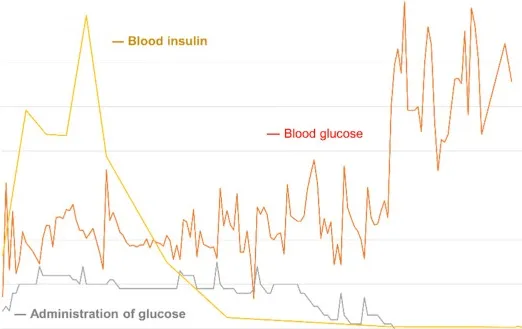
Changes in blood glucose levels, administration of glucose, and blood insulin concentrations. . Blood glucose was measured every hour, and the infusion rate of the 50% glucose solution was adjusted accordingly. The blood insulin level was 621.0 microU/mL at the time of admission and increased to 2648.5 microU/mL on day two. As the blood insulin levels tended to decrease, the infusion rate of 50% glucose solution was decreased gradually. The blood insulin level returned to normal on day six and the 50% glucose infusion was discontinued.
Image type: chart (chart)